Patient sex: F
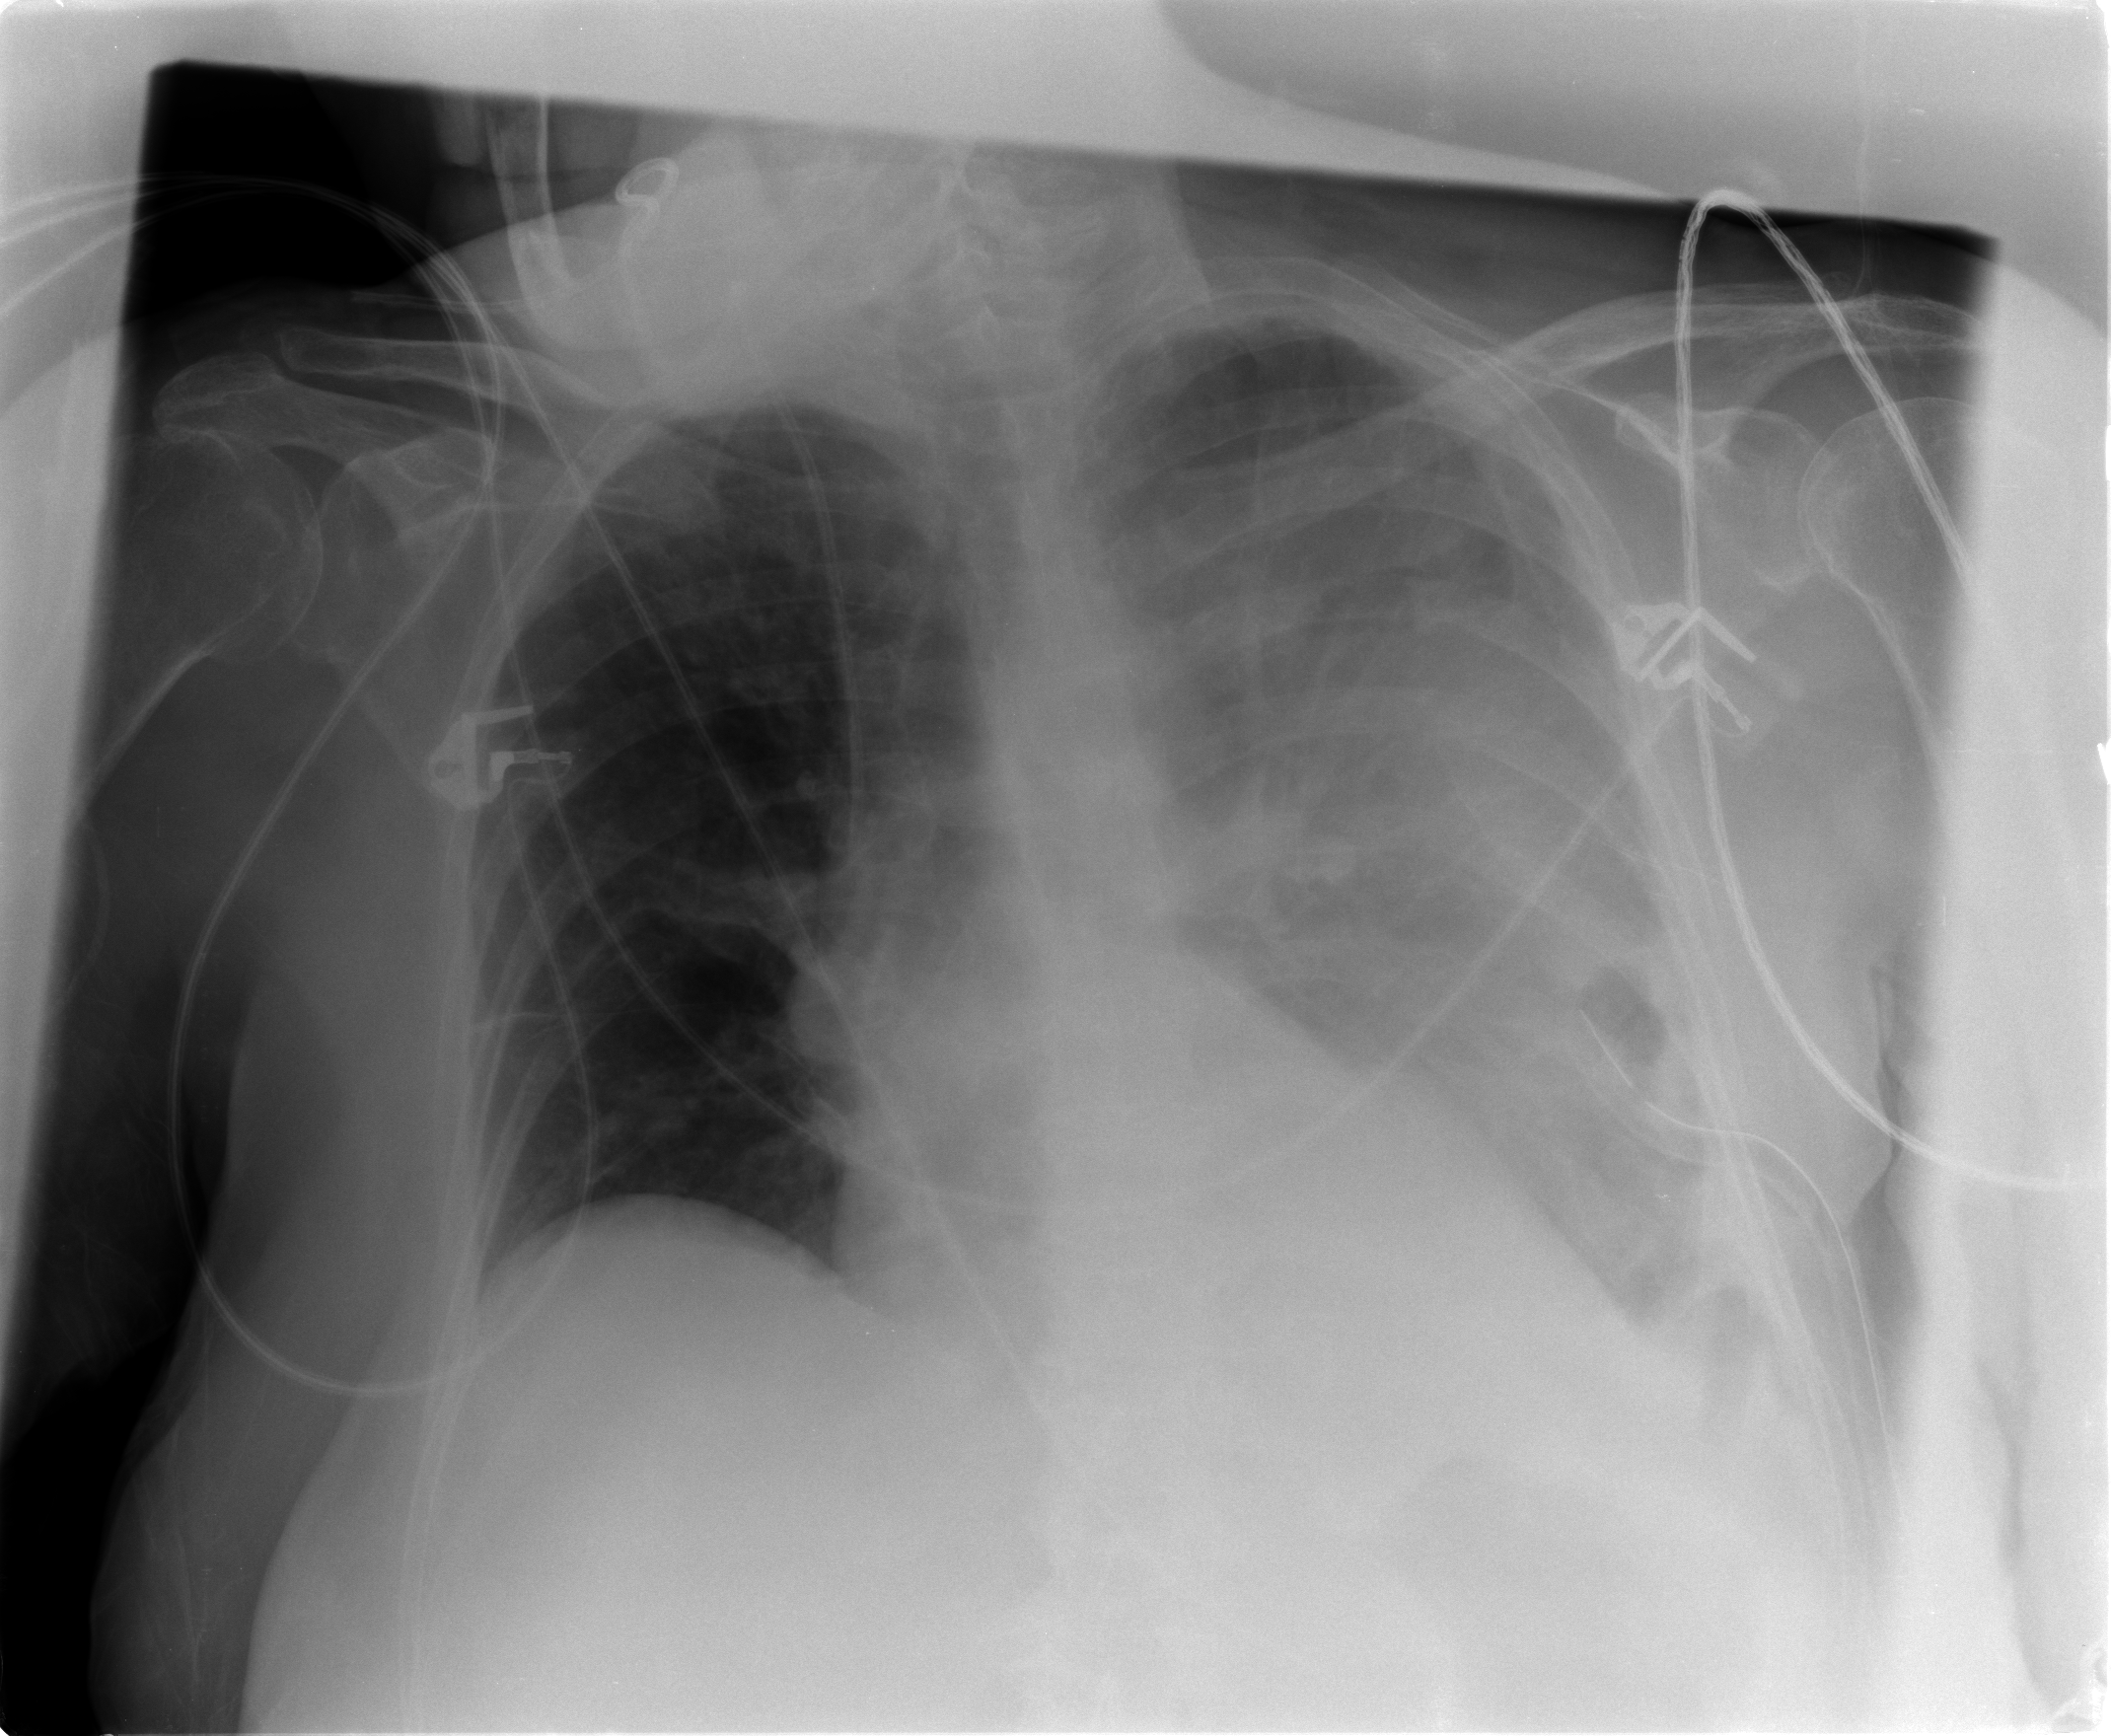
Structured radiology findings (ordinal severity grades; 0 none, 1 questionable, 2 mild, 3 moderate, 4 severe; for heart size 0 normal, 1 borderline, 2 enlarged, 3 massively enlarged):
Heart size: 0
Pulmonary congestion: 0
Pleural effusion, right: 0
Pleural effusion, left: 2
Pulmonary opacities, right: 0
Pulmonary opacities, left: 0
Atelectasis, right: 0
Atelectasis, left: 0